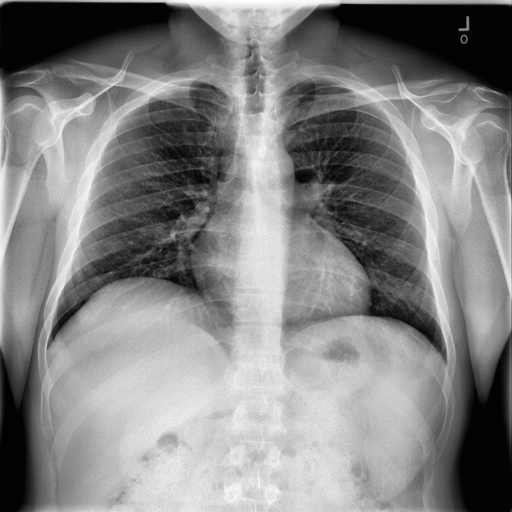
Finding: NORMAL